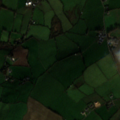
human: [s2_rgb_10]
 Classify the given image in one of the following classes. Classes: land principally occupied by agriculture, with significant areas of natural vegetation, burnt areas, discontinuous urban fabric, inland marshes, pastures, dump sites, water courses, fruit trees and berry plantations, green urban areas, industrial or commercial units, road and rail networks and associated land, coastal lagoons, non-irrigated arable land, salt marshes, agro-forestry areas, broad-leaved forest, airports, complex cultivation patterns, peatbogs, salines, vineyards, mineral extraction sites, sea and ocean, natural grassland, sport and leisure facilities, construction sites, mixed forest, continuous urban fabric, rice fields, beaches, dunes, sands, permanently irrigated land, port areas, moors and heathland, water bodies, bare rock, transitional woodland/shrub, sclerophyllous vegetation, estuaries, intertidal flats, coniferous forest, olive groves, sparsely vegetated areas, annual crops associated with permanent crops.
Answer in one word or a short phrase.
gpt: non-irrigated arable land, pastures, complex cultivation patterns